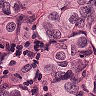
Metastatic tissue present: yes